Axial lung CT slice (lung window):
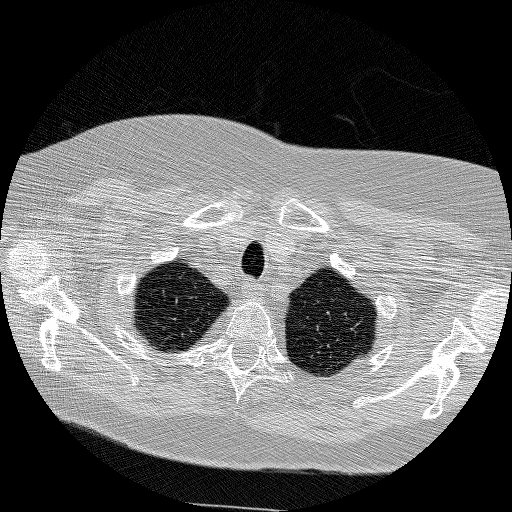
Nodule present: no